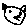
Label: cat